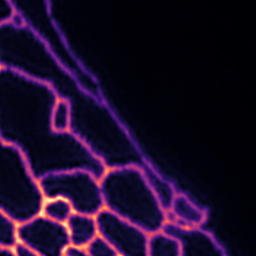
Label: Super-resolution ER image